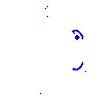
Particle: electron